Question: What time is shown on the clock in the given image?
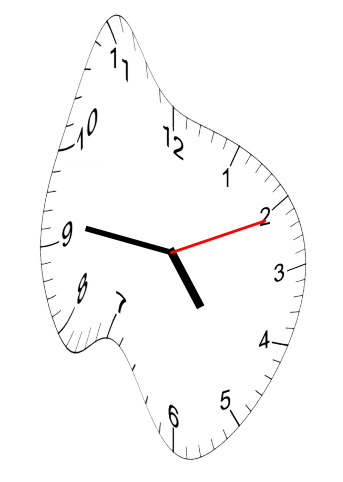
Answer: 04:46:11